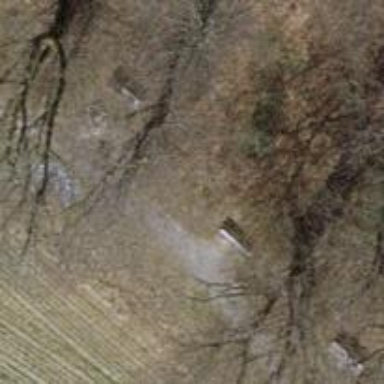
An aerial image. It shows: Bench for seating.